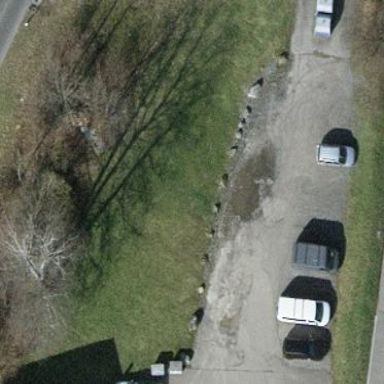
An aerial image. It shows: Parking area with asphalt surface.